Field crop: maize
Growth stage: 2
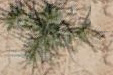
Species: salsola